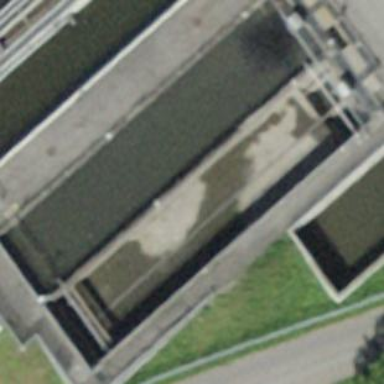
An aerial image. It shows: Image of wastewater.